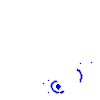
Particle: pion